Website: crate-barrel
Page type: billing-address
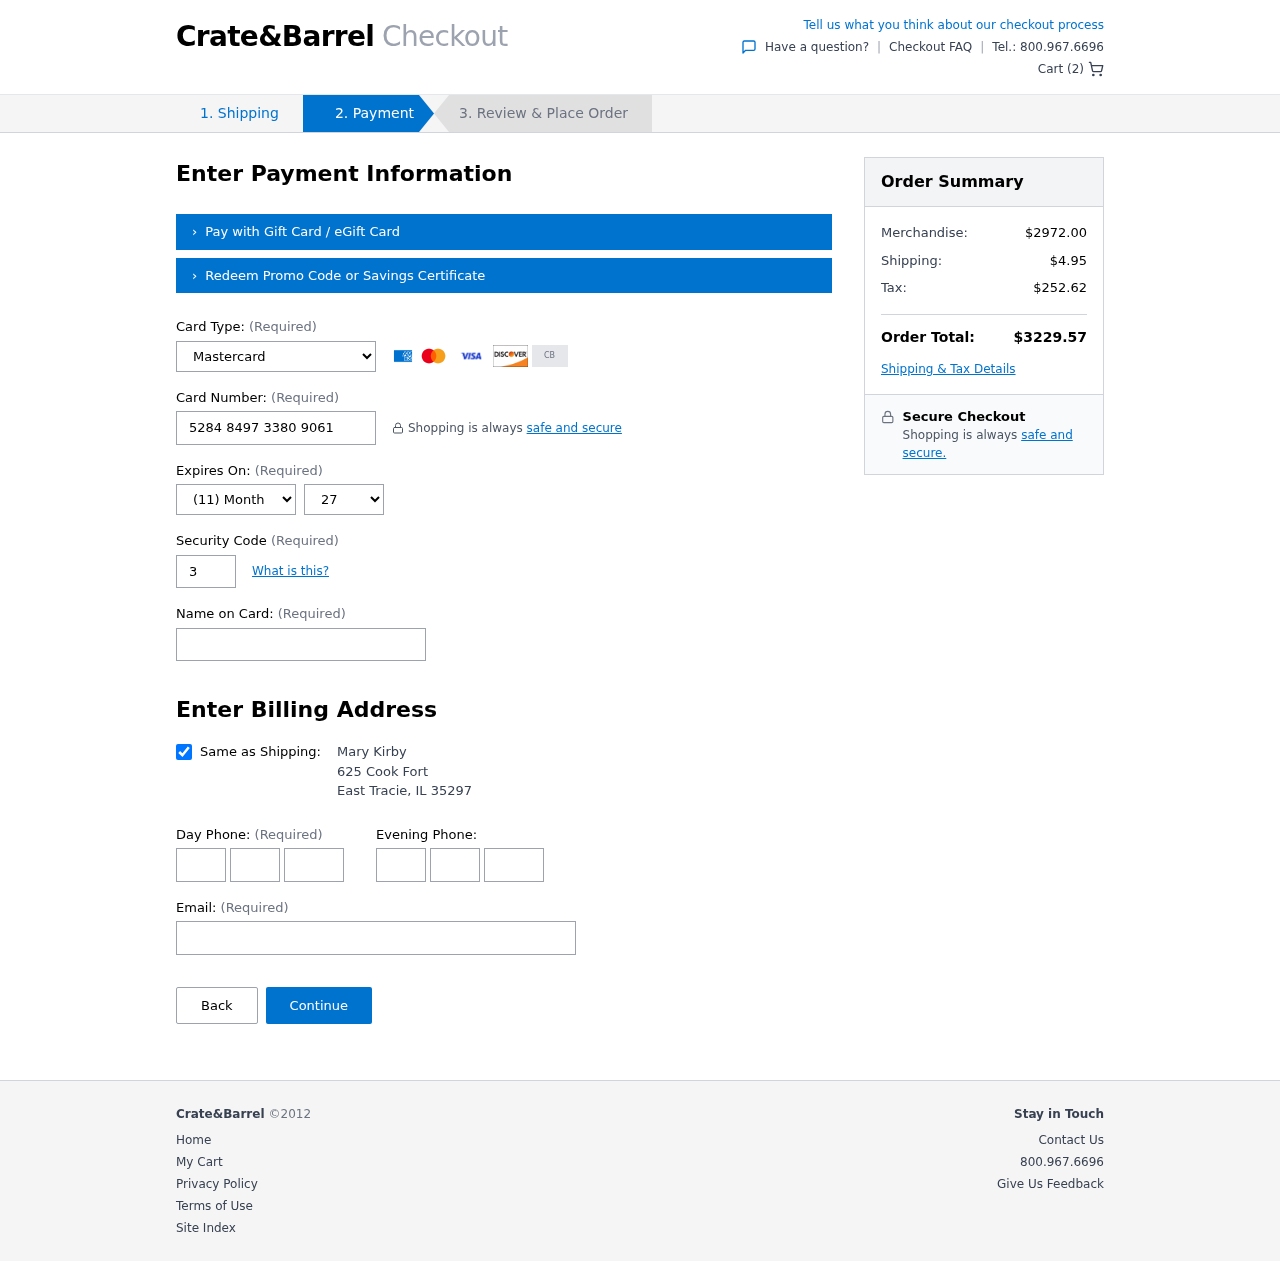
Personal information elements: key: PII_CARD_CVV
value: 396
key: PII_CARD_EXPIRY_MONTH
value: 11
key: PII_CARD_EXPIRY_YEAR
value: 27
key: PII_CARD_NUMBER
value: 5284 8497 3380 9061
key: PII_CARD_TYPE
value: Mastercard
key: PII_CITY
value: East Tracie
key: PII_EMAIL
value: mkirby@gmail.com
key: PII_FULLNAME
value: Mary Kirby
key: PII_PHONE_ALT_AREA
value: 546
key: PII_PHONE_ALT_PREFIX
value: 895
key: PII_PHONE_ALT_SUFFIX
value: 3863
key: PII_PHONE_AREA
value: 683
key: PII_PHONE_PREFIX
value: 687
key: PII_PHONE_SUFFIX
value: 4916
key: PII_POSTCODE
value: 35297
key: PII_STATE_ABBR
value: IL
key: PII_STREET
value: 625 Cook Fort
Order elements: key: ORDER_NUM_ITEMS
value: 2
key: ORDER_SUBTOTAL
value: $2972.00
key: ORDER_SHIPPING_COST
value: $4.95
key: ORDER_TAX
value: $252.62
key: ORDER_TOTAL
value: $3229.57